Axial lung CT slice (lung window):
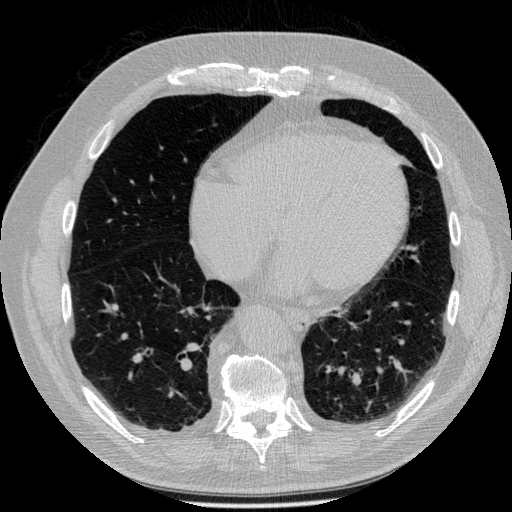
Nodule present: no